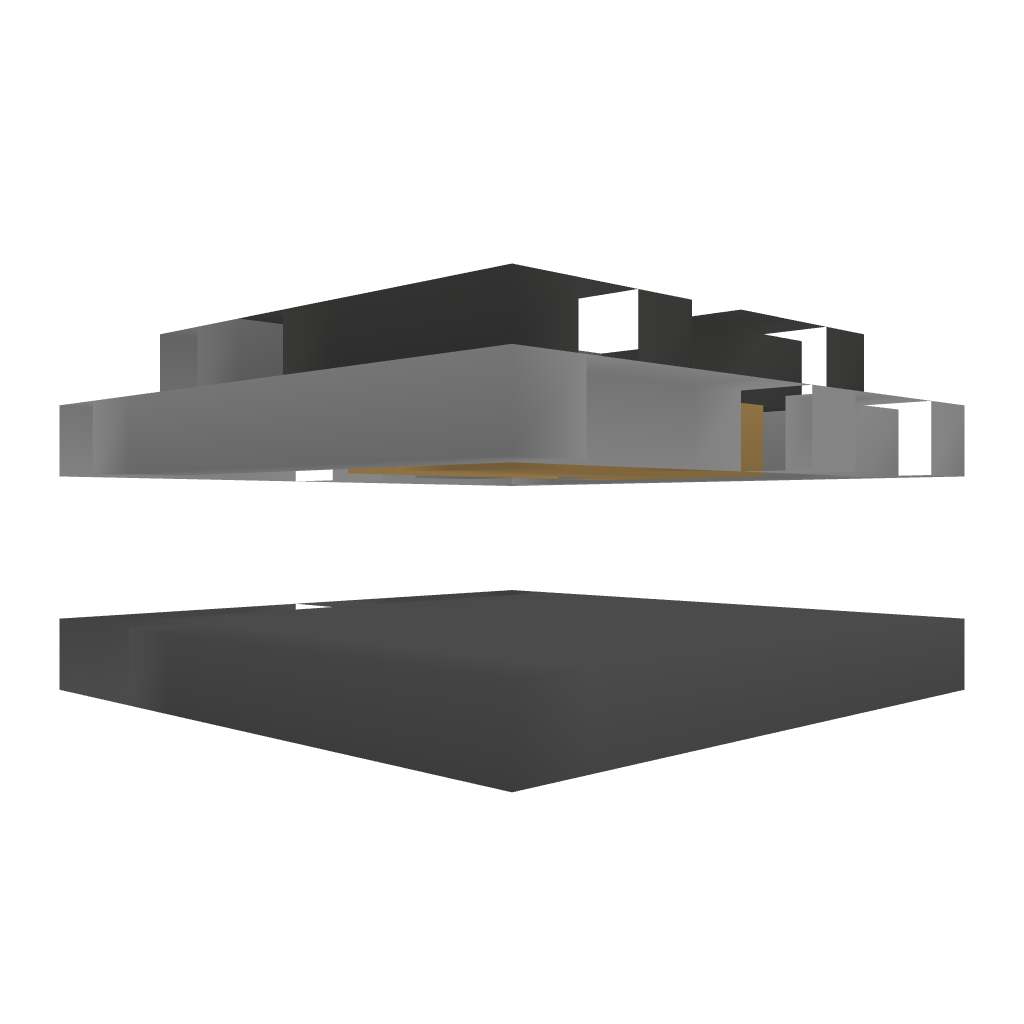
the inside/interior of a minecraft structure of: Cobblegen